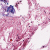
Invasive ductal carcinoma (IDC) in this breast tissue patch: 0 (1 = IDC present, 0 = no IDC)